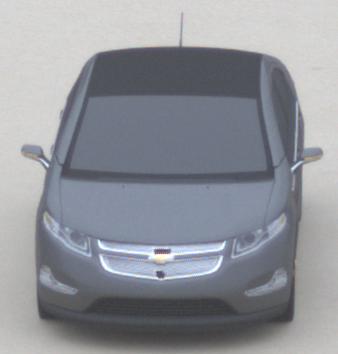
Make: Chevrolet
Model: Volt
Detailed model: Volt
Model produced from: 2011/11
Model produced until: 2014/08
Doors: 5
Color: gray
Road condition: dry road
Daytime: midday
Contrast: low contrast